Current action and preconditions to check: trajectory_clear

Your task: For each precondition in the list above, predict whether it will hold at this action.

Consider the current scene as observed from the mobile robot's camera, and analyze the predicted future states of all dynamic agents (e.g., people, animals, vehicles, or any moving entities) within the NEXT SECOND.

IMPORTANT: Only answer "very likely" if you are absolutely certain—based on strong, clear evidence—that a dynamic agent will violate the precondition in the predicted future state. Do NOT answer "very likely" for unlikely, ambiguous, or low-probability risks.

Ask yourself for each precondition: Is there a high probability, with clear and convincing evidence, that the predicted future states of any dynamic agent will interfere with the predicted future state of the currently executing action within the NEXT SECOND, causing that precondition to fail?

Assess the risk level based on these predictions. Use "likely" or "very likely" if motions create a clear risk of interference.

Use "neutral" or "improbable" if agents are nearby but their predicted paths are clearly diverging or non-conflicting.

Failure Risk Categories: "very improbable", "improbable", "neutral", "likely", "very likely"

Answer Format: Output ONLY the probability_of_failure value from these categories: "very improbable", "improbable", "neutral", "likely", "very likely"

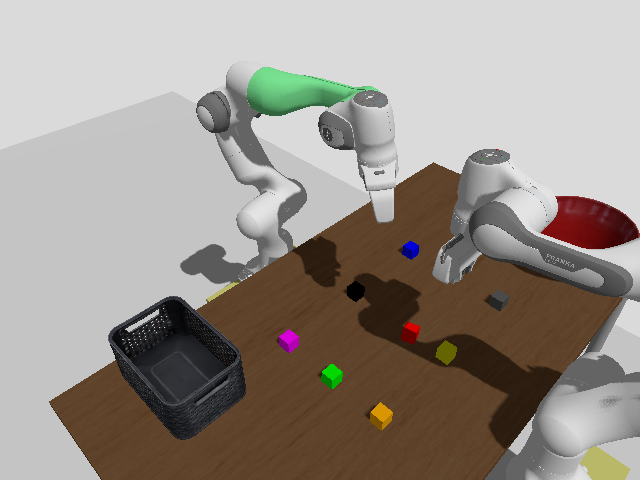

Answer: improbable